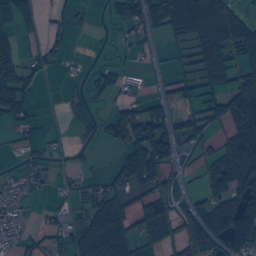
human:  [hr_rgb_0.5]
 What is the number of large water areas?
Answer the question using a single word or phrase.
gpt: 8

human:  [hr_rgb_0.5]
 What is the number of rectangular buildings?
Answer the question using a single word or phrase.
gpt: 487

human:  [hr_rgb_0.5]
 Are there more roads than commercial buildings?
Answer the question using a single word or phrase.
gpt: yes

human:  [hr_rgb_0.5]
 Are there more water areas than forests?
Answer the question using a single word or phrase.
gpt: no

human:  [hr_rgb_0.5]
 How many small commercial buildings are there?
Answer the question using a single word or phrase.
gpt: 4

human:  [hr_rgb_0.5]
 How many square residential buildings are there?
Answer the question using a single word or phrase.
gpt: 1

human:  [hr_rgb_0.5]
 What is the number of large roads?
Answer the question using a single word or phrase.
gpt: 0

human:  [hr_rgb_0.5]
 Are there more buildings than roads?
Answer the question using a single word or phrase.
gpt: yes

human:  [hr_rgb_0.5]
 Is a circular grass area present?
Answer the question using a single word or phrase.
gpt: no

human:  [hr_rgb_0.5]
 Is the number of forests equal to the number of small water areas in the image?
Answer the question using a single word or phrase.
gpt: no

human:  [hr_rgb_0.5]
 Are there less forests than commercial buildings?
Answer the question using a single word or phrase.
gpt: no

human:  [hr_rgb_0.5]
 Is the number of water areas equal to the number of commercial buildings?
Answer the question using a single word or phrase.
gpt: no

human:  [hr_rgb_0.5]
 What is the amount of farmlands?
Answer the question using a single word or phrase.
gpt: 62

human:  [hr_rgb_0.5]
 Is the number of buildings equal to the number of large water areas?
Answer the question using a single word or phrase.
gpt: no

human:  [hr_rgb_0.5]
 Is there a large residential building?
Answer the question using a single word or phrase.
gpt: yes

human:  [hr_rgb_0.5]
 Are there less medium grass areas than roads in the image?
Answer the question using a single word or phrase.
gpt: yes

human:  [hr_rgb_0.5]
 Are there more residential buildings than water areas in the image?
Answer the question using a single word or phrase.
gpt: yes

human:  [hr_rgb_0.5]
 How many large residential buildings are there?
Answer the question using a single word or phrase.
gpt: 1

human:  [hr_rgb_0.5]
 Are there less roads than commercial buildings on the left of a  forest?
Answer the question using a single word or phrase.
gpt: no

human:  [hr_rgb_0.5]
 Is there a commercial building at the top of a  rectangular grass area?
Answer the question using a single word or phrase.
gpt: yes

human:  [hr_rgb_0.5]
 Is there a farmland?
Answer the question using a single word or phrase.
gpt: yes

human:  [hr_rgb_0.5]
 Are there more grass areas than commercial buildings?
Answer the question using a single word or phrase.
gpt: yes

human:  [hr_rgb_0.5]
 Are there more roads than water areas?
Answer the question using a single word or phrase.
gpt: yes

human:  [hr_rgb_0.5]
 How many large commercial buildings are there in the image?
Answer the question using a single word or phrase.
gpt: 0

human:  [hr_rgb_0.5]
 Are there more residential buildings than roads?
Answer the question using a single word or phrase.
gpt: yes

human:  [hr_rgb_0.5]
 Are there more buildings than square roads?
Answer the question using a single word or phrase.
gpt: yes

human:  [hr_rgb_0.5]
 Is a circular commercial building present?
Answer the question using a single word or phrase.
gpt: no

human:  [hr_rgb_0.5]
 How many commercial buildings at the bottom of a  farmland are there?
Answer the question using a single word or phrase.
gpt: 4

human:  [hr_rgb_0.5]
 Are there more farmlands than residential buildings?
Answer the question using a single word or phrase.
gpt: no

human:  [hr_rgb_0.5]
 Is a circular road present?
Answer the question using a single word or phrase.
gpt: no

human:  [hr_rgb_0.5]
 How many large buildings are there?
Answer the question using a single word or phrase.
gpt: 1

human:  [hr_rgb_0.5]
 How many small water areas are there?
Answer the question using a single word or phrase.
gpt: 27

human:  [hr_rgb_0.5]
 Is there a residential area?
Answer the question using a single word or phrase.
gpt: yes

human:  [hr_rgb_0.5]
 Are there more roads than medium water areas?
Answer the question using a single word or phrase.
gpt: yes

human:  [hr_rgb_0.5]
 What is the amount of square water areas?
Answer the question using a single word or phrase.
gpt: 12

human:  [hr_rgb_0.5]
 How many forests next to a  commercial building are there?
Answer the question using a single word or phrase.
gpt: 68